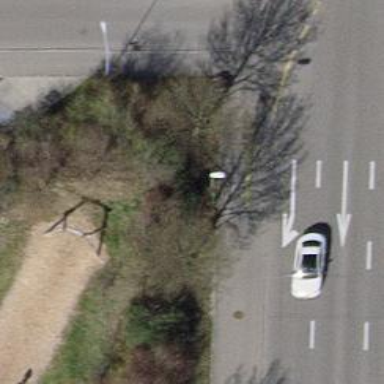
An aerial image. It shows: Asphalt path with sidewalk.